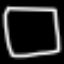
Label: square